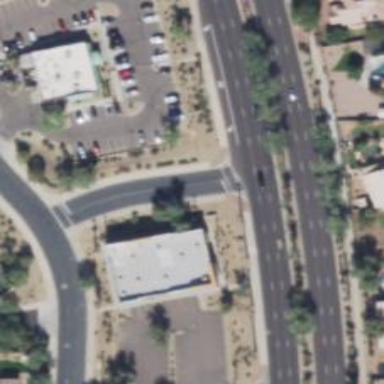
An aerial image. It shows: Marked road crossing.